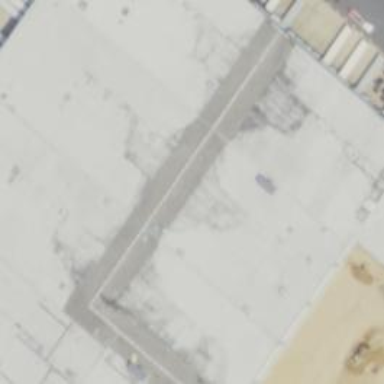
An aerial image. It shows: Warehouse building.